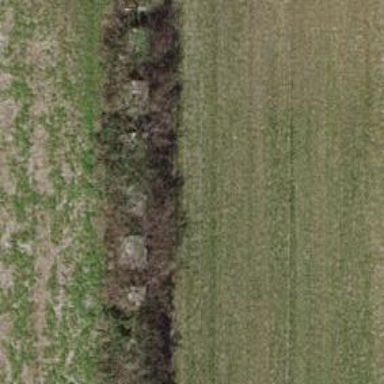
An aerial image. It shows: Block barrier.